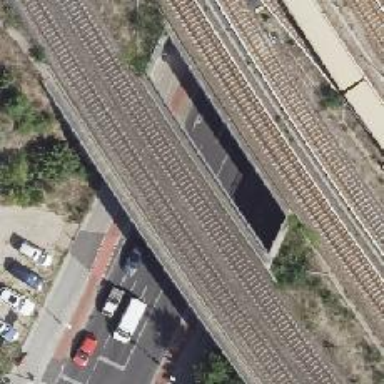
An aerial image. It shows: Railway bridge.